Aerial crown-view tile of a tropical tree (Barro Colorado Island, Panama), acquired 20250715:
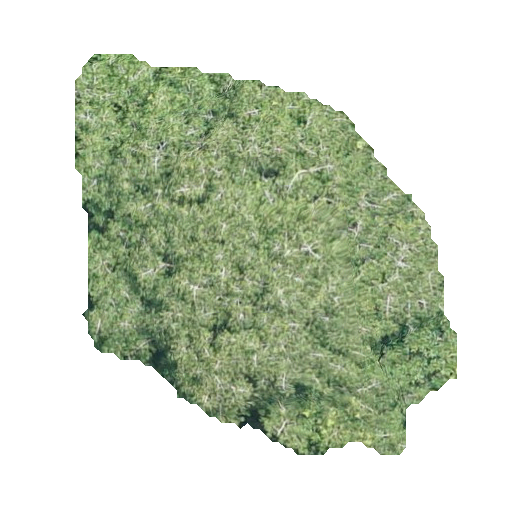
Species: Virola surinamensis
GBIF accepted scientific name: Virola surinamensis
Crown area: 163.674 m²